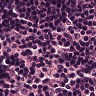
Metastatic tissue present: no